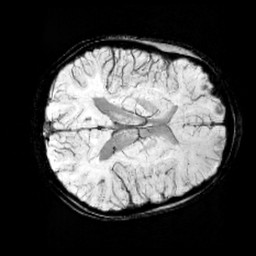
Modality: minIP
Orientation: axial
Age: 12
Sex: male
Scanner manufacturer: siemens
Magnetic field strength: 3 T
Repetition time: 0.027 s
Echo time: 0.02 s